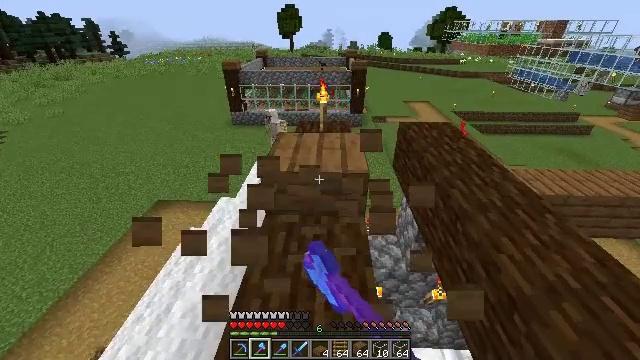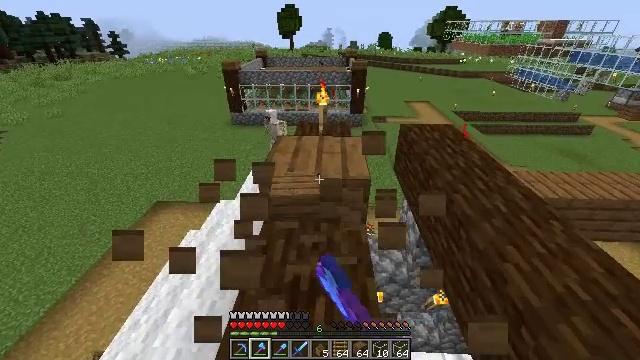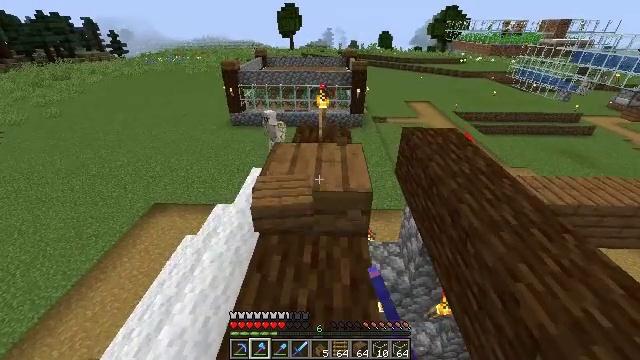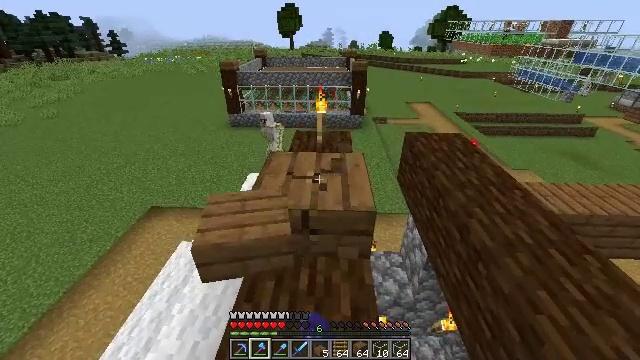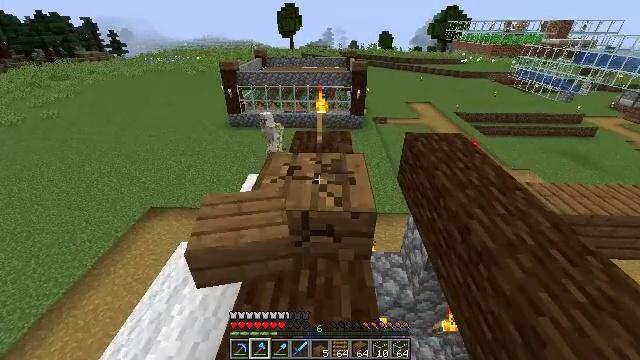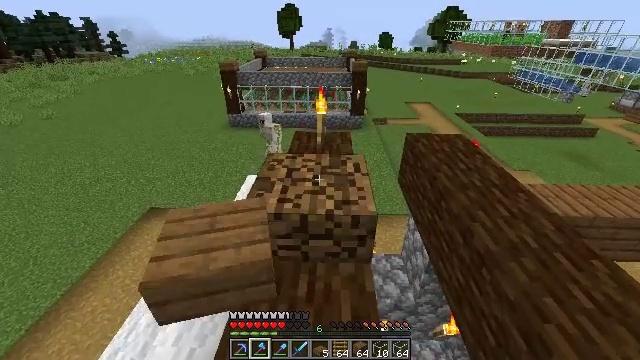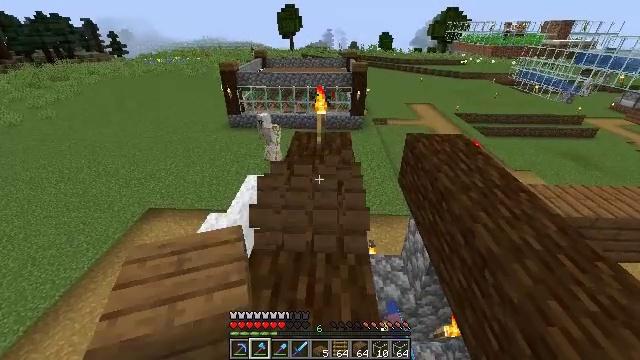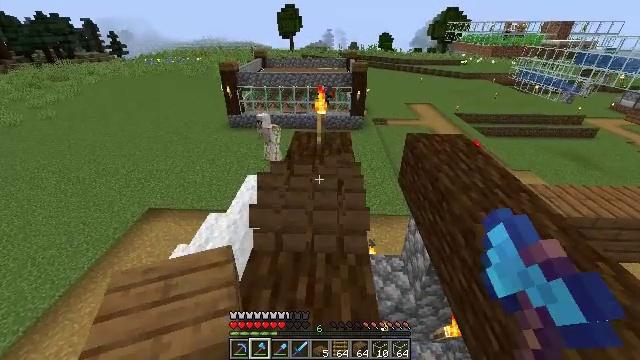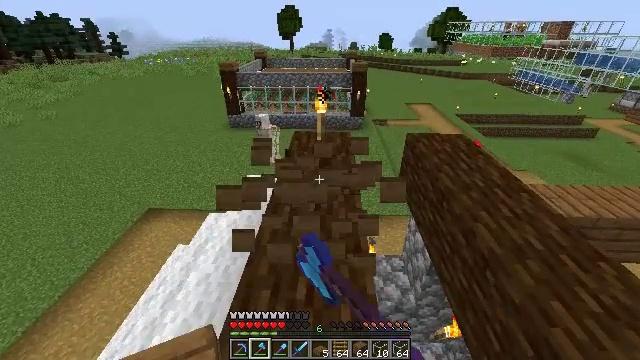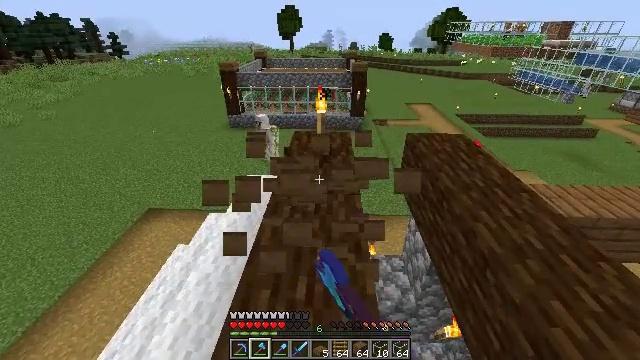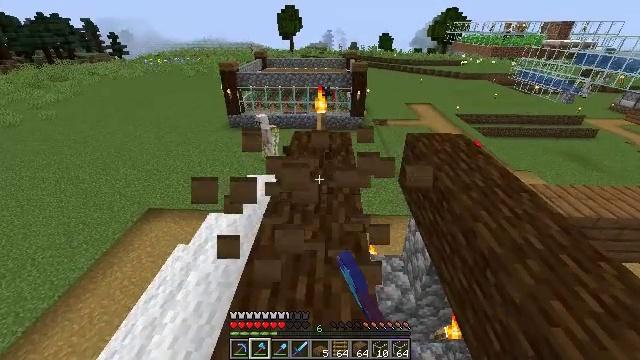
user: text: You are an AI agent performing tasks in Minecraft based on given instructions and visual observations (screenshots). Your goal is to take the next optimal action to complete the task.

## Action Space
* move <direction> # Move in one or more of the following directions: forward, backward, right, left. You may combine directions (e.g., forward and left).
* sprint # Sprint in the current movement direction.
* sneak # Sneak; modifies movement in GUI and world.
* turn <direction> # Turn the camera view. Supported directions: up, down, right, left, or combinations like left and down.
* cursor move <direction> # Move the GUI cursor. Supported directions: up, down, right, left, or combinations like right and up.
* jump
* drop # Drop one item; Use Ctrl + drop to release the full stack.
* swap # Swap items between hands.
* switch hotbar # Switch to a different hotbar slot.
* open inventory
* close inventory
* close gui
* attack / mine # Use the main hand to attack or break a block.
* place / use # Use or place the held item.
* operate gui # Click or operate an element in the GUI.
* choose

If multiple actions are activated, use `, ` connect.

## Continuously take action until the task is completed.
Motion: motion action
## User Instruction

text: Break the spruce slab from a structure.
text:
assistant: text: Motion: move forward, attack / mine
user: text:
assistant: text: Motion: move forward, attack / mine
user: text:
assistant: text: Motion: attack / mine
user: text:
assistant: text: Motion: attack / mine
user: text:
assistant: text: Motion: attack / mine
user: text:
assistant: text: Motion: attack / mine
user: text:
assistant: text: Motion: attack / mine
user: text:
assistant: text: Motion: attack / mine
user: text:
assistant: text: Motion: attack / mine
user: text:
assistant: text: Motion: move forward, attack / mine
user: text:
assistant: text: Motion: attack / mine